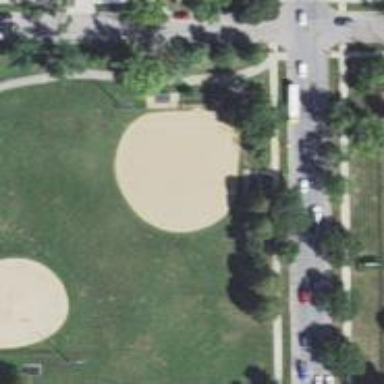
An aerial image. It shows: Baseball pitch for leisure and sports activities.